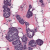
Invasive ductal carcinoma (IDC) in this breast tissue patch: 0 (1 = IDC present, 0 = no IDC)